Current action and preconditions to check: trajectory_clear

Your task: For each precondition in the list above, predict whether it will hold at this action.

Consider the current scene as observed from the mobile robot's camera, and analyze the predicted future states of all dynamic agents (e.g., people, animals, vehicles, or any moving entities) within the NEXT SECOND.

IMPORTANT: Only answer "very likely" if you are absolutely certain—based on strong, clear evidence—that a dynamic agent will violate the precondition in the predicted future state. Do NOT answer "very likely" for unlikely, ambiguous, or low-probability risks.

Ask yourself for each precondition: Is there a high probability, with clear and convincing evidence, that the predicted future states of any dynamic agent will interfere with the predicted future state of the currently executing action within the NEXT SECOND, causing that precondition to fail?

Assess the risk level based on these predictions. Use "likely" or "very likely" if motions create a clear risk of interference.

Use "neutral" or "improbable" if agents are nearby but their predicted paths are clearly diverging or non-conflicting.

Failure Risk Categories: "very improbable", "improbable", "neutral", "likely", "very likely"

Answer Format: Output ONLY the probability_of_failure value from these categories: "very improbable", "improbable", "neutral", "likely", "very likely"

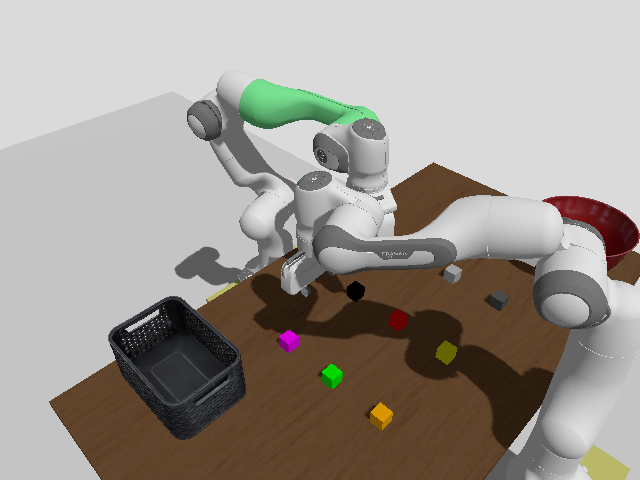

Answer: neutral